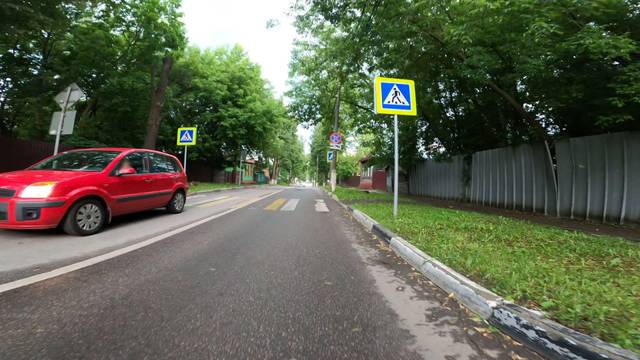
Region: Russia
Coordinates: 55.436, 37.547